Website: lowes
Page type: review-order
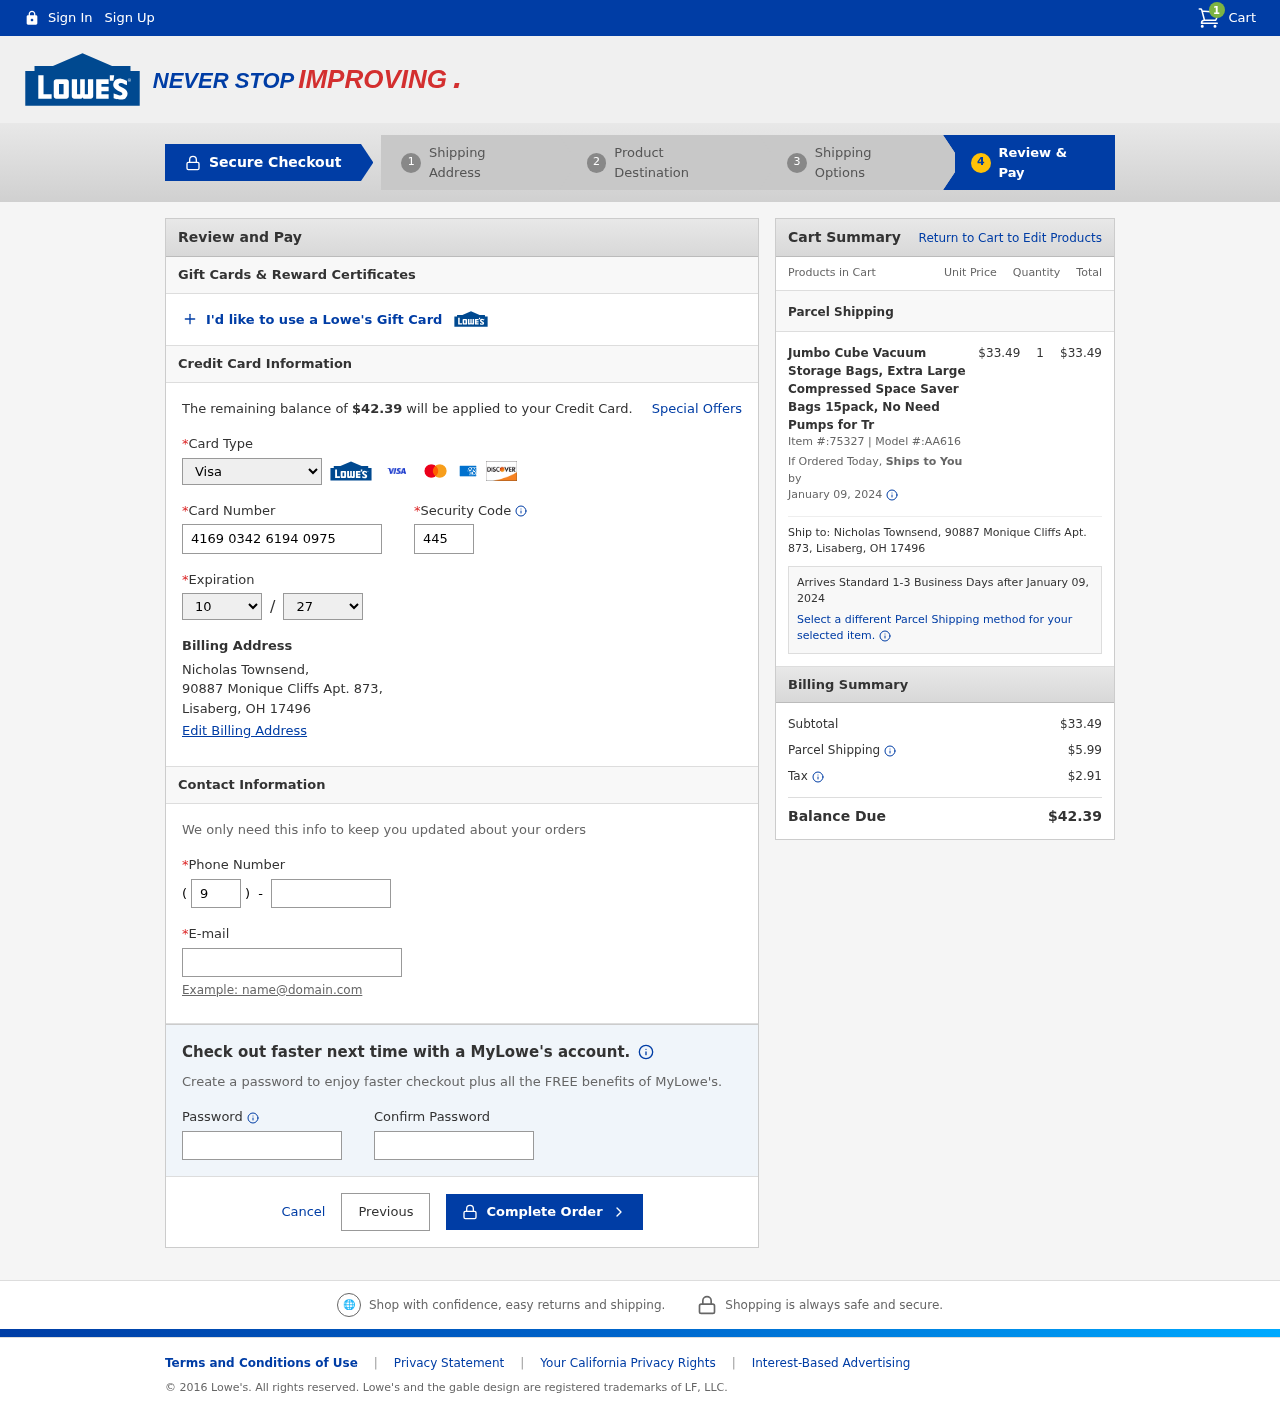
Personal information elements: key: PII_CARD_CVV
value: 445
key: PII_CARD_EXPIRY_MONTH
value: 10
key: PII_CARD_EXPIRY_YEAR
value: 27
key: PII_CARD_NUMBER
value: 4169 0342 6194 0975
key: PII_CARD_TYPE
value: Visa
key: PII_CITY
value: Lisaberg
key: PII_EMAIL
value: nicholas.townsend@yahoo.com
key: PII_FULLNAME
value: Nicholas Townsend,
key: PII_PHONE
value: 9549194179
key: PII_PHONE_AREA
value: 954
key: PII_POSTCODE
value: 17496
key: PII_STATE_ABBR
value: OH
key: PII_STREET
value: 90887 Monique Cliffs Apt. 873,
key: PII_FULLNAME2
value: Nicholas Townsend
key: PII_STREET2
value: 90887 Monique Cliffs Apt. 873
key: PII_CITY_STATE_ZIP2
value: Lisaberg, OH 17496
Product elements: key: PRODUCT1_NAME
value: Jumbo Cube Vacuum Storage Bags, Extra Large Compressed Space Saver Bags 15pack, No Need Pumps for Tr
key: PRODUCT1_PRICE
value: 33.49
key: PRODUCT1_QUANTITY
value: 1
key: PRODUCT1_ITEM_NUMBER
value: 75327
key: PRODUCT1_MODEL_NUMBER
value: AA616
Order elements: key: ORDER_NUM_ITEMS
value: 1
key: ORDER_TOTAL
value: $42.39
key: ORDER_SHIPPING_DATE
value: January 09, 2024
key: ORDER_SUBTOTAL
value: $33.49
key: ORDER_SHIPPING_DATE2
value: January 09, 2024
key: ORDER_SUBTOTAL2
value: $33.49
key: ORDER_SHIPPING_COST
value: $5.99
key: ORDER_TAX
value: $2.91